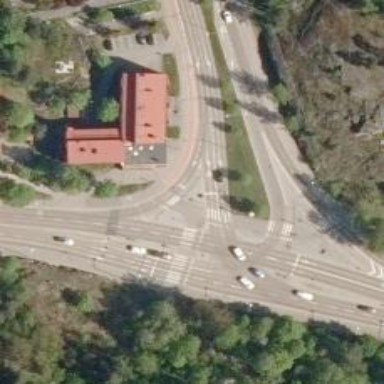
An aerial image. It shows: Asphalt cycleway with crossing.